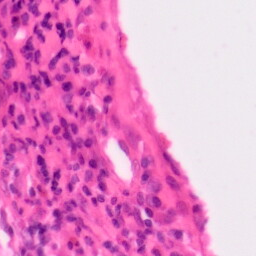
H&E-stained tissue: Colon